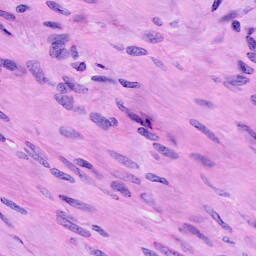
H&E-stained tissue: Cervix